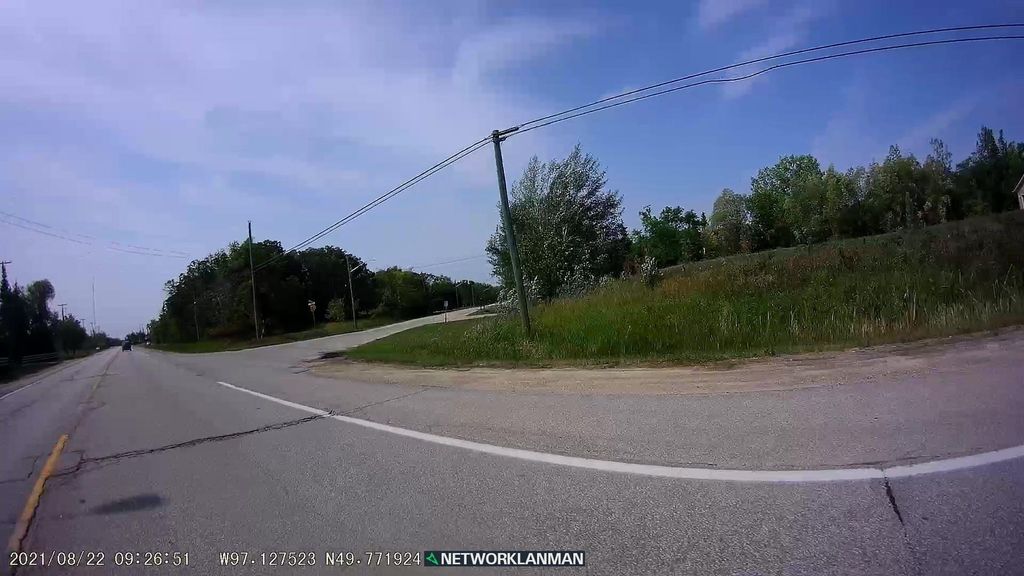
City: winnipeg